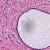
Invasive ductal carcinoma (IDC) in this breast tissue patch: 1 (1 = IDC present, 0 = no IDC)